Chest X-ray:
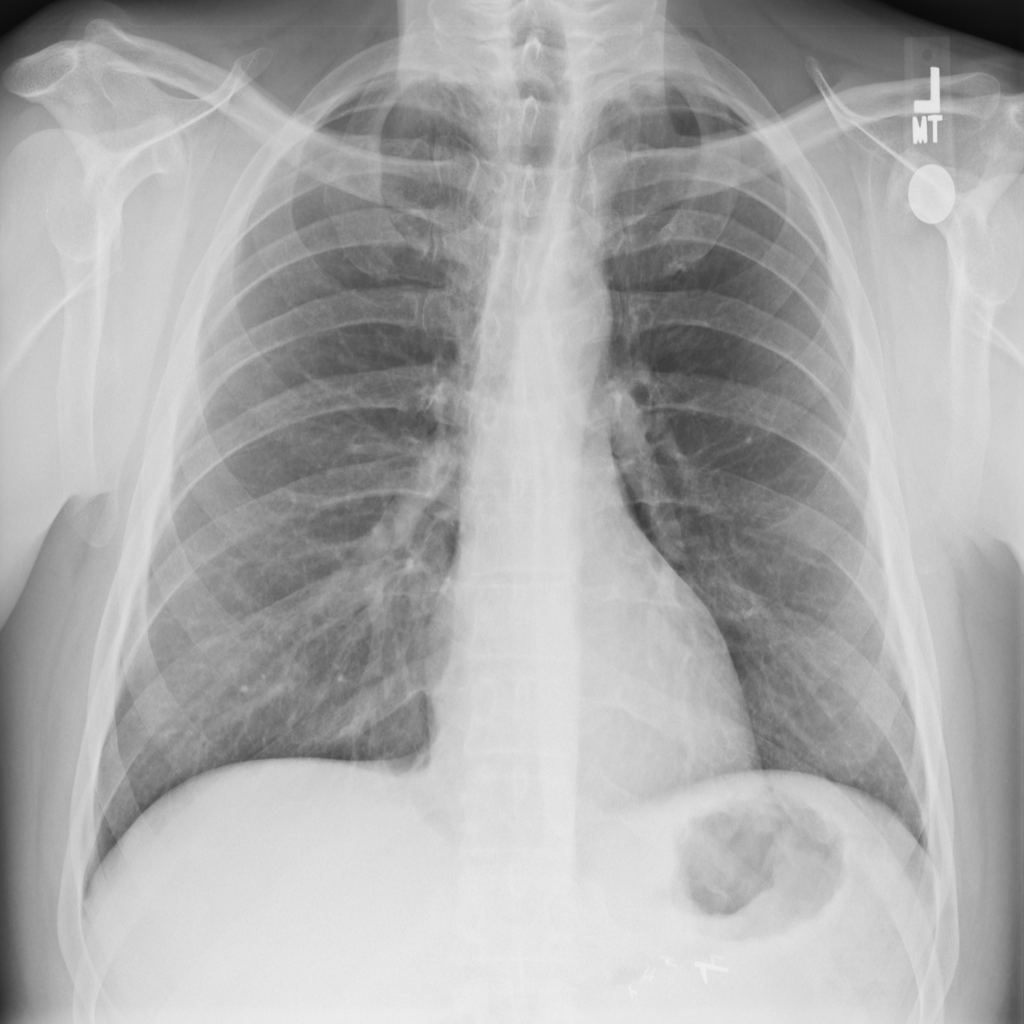
No abnormal finding: yes